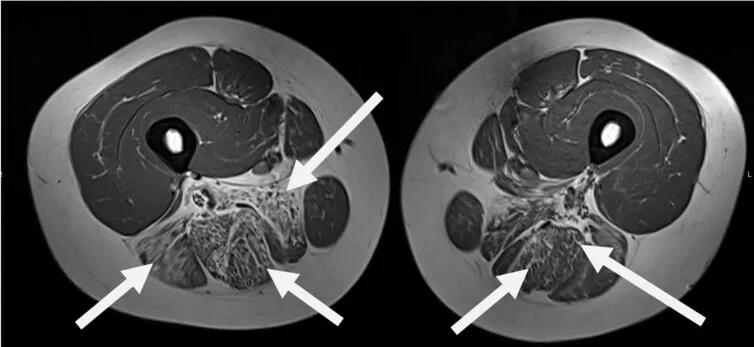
Case overview. (B) T1-weighted MRI of thighs, showing marked fatty atrophy, in particular of biceps femoris (long head), semitendinosus and adductor magnus and longus muscles, typical for limb-girdle muscular dystrophy type R9.
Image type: radiology (mri)